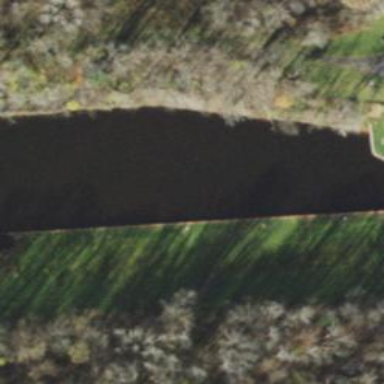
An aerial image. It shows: Canal.